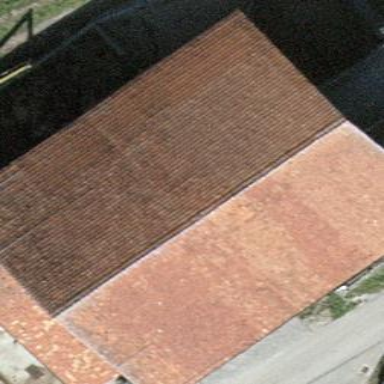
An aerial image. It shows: Barn.